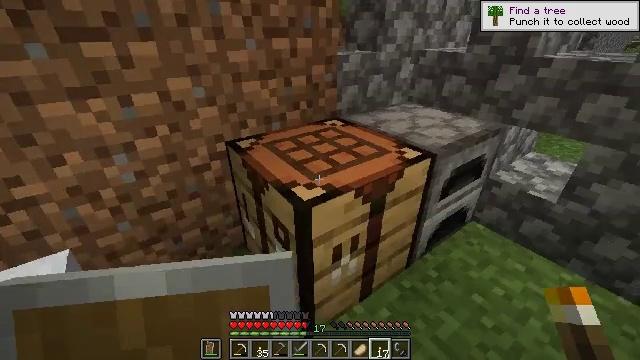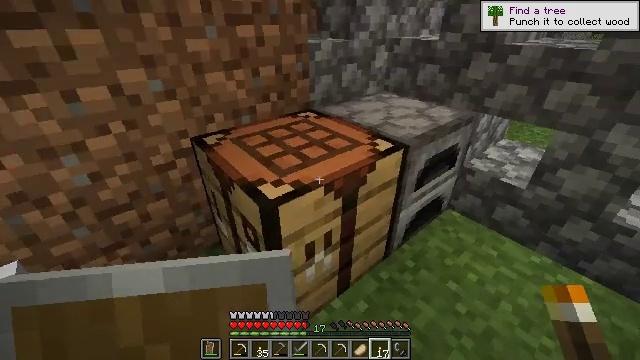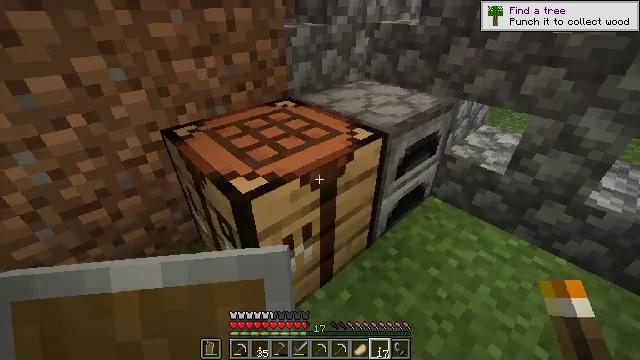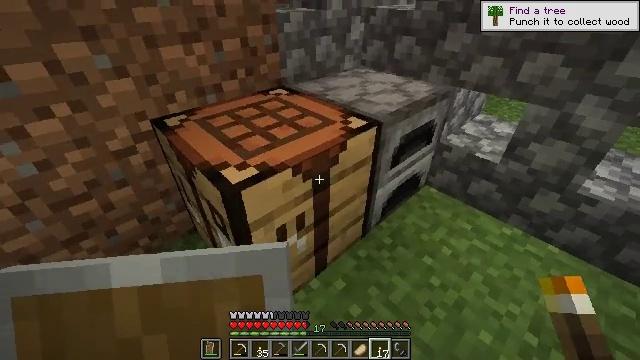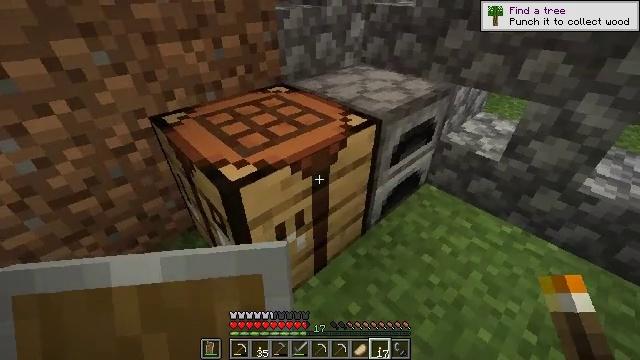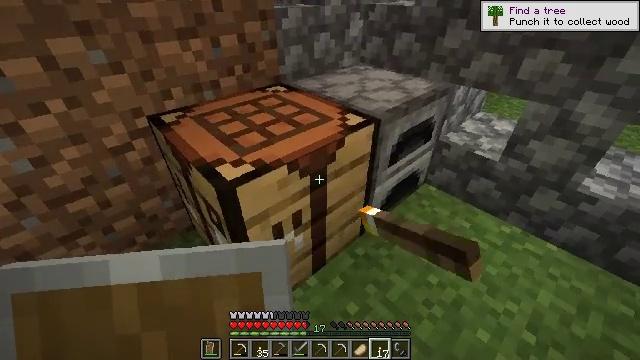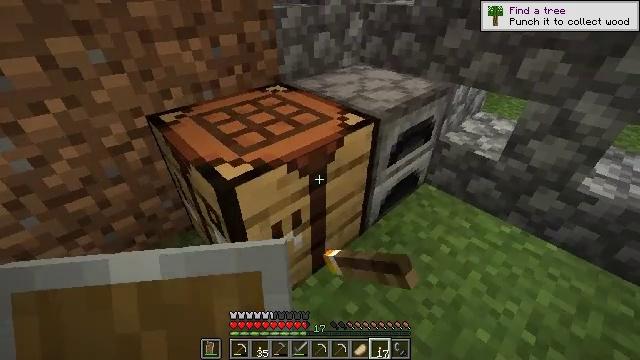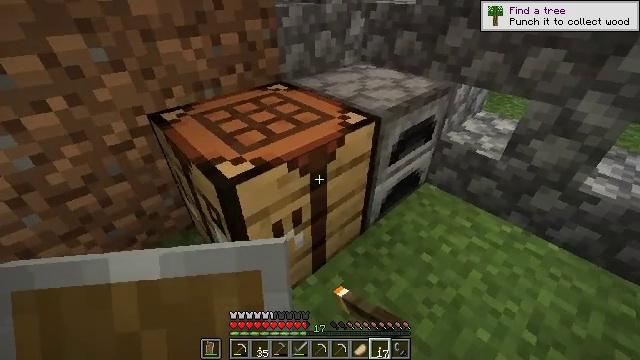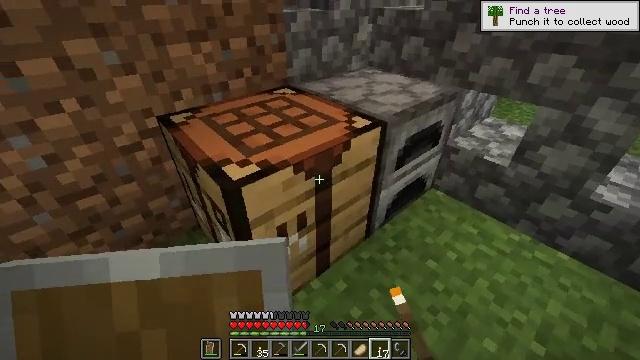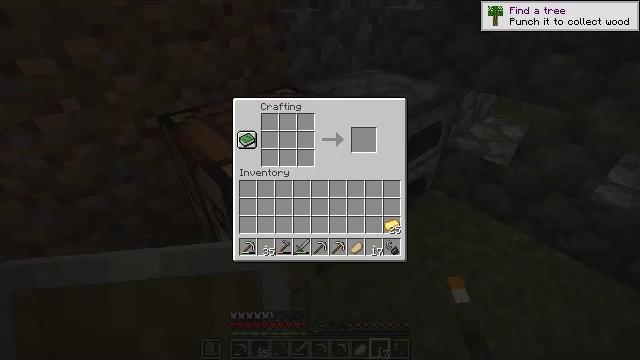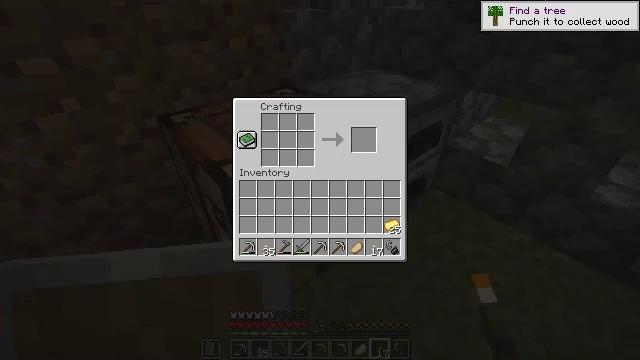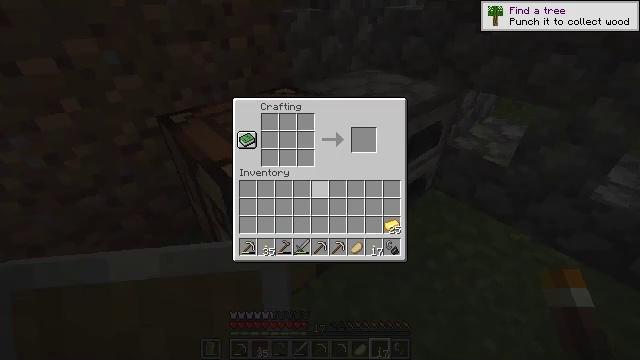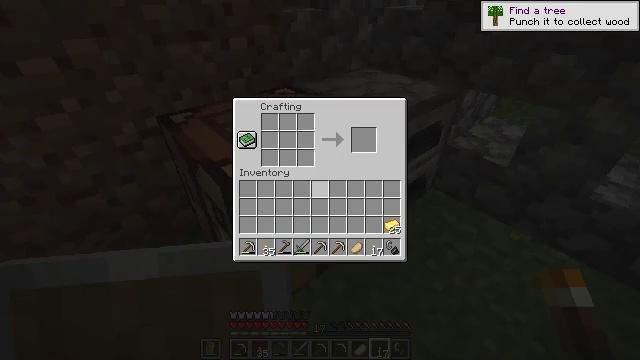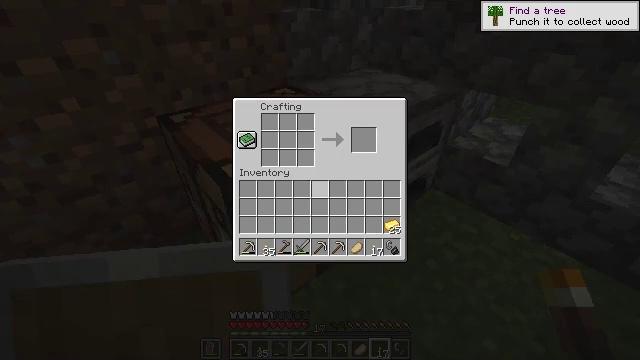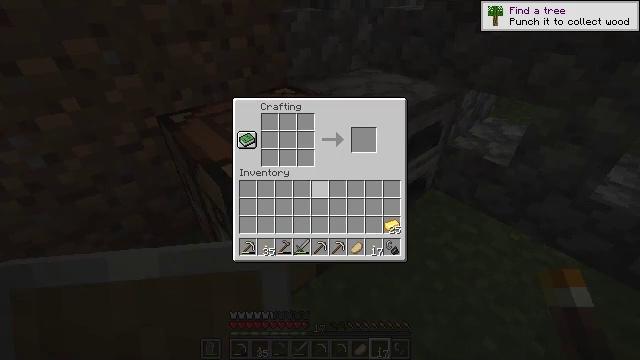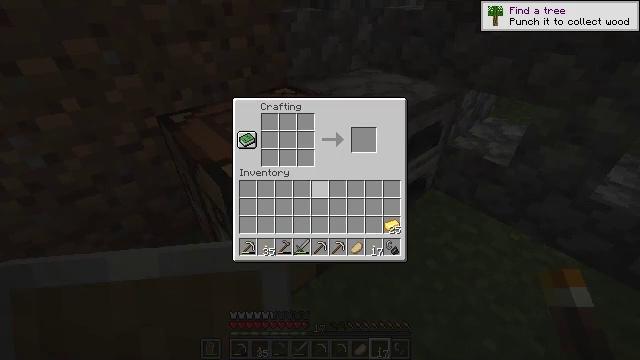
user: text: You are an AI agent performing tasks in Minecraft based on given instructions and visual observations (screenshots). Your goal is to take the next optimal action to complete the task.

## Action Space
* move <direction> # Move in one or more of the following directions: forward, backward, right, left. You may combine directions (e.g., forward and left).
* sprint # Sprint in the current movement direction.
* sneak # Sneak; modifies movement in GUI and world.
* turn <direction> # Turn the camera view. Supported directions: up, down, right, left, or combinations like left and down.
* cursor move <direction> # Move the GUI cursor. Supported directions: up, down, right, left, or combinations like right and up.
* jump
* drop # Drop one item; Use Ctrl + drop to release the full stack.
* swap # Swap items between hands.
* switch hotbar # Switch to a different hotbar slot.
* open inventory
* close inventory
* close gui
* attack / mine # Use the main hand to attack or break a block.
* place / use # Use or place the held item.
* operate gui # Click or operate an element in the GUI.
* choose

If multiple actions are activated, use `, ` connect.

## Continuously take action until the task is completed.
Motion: motion action
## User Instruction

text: Craft a helmet using gold ingots.
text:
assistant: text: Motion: turn right and down
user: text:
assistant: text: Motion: turn right and down
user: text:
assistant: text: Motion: turn down
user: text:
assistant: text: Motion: use / place
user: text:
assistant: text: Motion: use / place
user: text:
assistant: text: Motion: use / place
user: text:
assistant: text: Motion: no_op
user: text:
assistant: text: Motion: turn left
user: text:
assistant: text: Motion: open gui
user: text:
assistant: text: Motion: no_op
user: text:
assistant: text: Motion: no_op
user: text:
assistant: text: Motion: no_op
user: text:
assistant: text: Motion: no_op
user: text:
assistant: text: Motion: no_op
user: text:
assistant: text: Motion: no_op
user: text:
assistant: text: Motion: no_op
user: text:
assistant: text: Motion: cursor move right
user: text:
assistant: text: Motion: cursor move right and down
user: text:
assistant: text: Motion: cursor move right
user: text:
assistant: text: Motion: no_op
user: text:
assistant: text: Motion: no_op
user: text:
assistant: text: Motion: cursor move down
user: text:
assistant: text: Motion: no_op
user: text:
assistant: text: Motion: no_op
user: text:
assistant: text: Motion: no_op
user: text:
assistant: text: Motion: no_op
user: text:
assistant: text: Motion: no_op
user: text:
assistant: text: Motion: operate gui
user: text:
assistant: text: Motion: operate gui
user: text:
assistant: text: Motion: no_op